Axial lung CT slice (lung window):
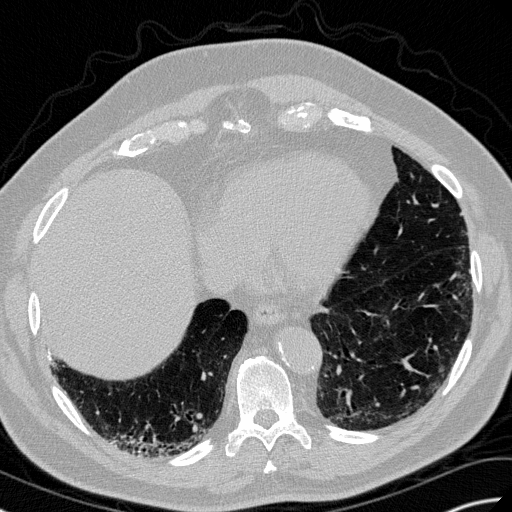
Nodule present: no